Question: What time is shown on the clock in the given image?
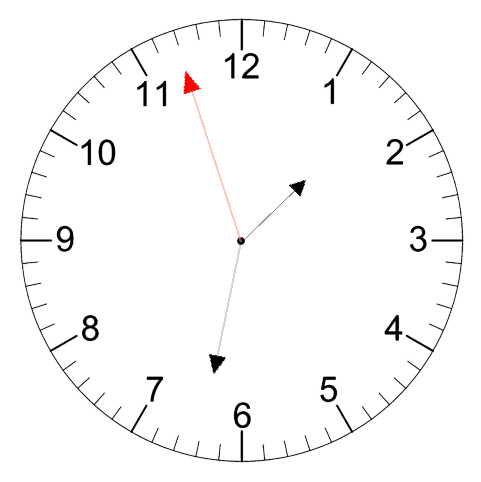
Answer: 01:31:57